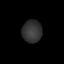
Tissue: lung
Cell type: Epithelial cells
Senescence score: 0.193
Nuclear area (px): 443
Mean DAPI intensity: 50.526